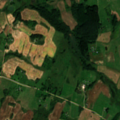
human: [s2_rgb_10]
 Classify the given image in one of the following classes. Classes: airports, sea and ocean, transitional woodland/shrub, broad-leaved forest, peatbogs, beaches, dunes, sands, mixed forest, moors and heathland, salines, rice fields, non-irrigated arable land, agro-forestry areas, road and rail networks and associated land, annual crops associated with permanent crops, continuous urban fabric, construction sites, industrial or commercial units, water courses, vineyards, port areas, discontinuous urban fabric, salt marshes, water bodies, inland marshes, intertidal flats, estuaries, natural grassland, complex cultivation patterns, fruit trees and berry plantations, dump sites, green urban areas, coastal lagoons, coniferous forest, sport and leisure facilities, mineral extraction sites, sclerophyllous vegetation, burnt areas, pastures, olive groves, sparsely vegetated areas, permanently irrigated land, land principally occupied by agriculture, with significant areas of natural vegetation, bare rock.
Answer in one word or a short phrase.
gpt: complex cultivation patterns, land principally occupied by agriculture, with significant areas of natural vegetation, broad-leaved forest